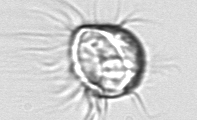
Label: Leegaardiella_ovalis